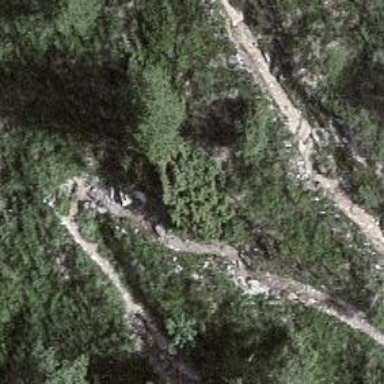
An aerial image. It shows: Path.